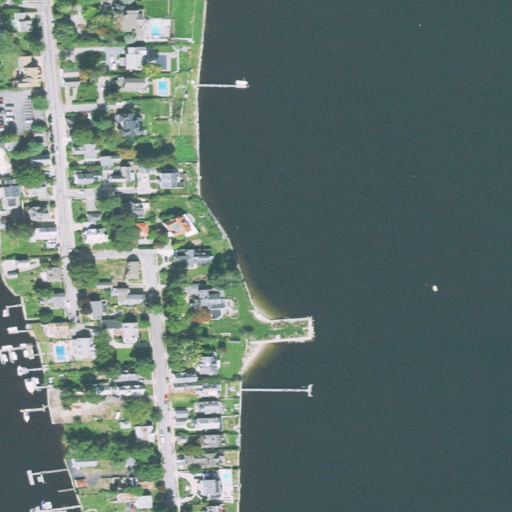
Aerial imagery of cape in Rhode Island named Pawtuxet Neck containing open water, medium intensity development, high intensity development, low intensity development, and grassland